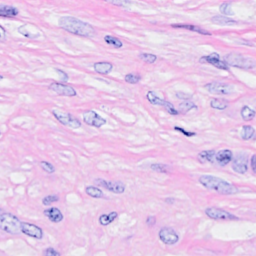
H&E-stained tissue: Breast